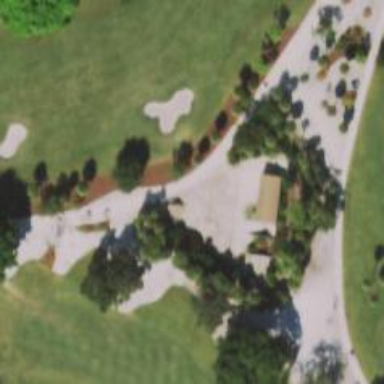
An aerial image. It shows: Pathway for golfing.